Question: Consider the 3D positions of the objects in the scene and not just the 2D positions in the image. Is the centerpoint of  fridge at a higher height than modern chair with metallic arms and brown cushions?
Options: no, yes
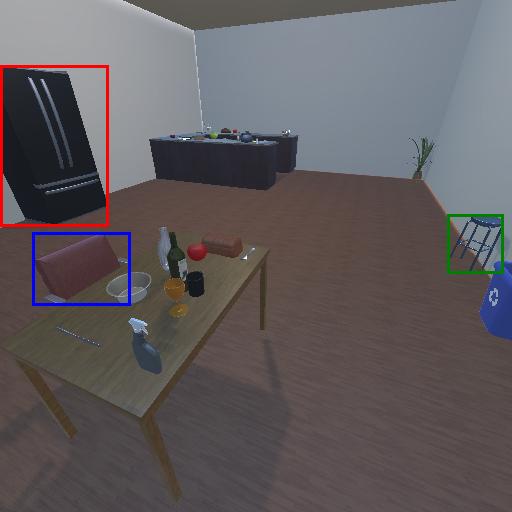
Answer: no